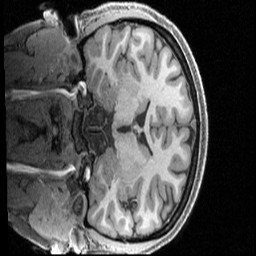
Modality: T1w
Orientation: coronal
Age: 20
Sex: female
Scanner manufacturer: siemens
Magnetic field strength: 3 T
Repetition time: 2.4 s
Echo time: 0.00231 s